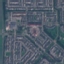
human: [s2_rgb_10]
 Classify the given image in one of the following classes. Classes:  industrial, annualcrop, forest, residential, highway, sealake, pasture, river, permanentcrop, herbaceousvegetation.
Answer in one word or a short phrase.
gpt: Residential